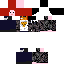
A female human skin with dark skin, wearing brown long hair dressed in a red hoodie and black pants, featuring a closed mouth.